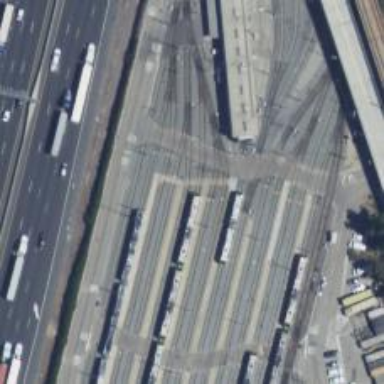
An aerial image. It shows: Light rail yard with electrified contact lines.